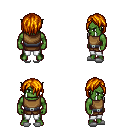
a pixel art fantasy rpg character, male body template, orc, green skin, leather chest armor, white pants, dark blonde bangs hairstyle, white slippers, four views (front, back, left, right), 2x2 character sprite sheet, small pixel art, hard edges, no anti-aliasing